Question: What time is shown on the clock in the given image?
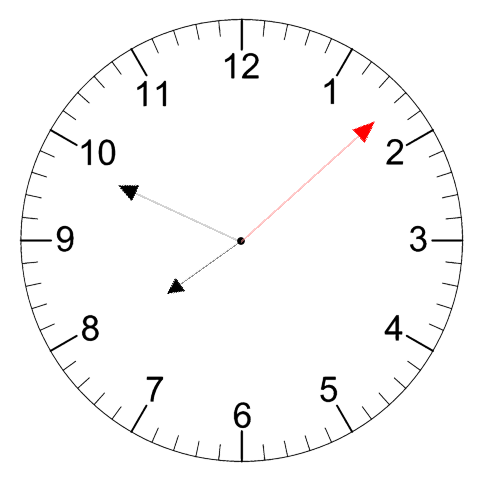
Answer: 07:49:08